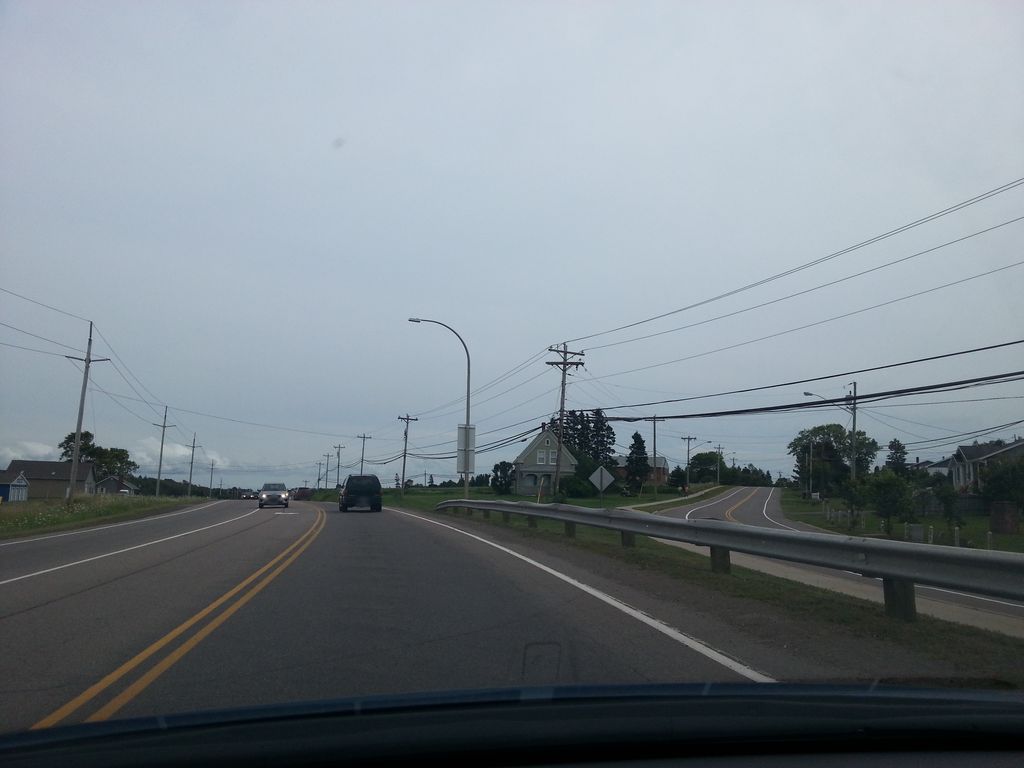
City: charlottetown